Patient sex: M
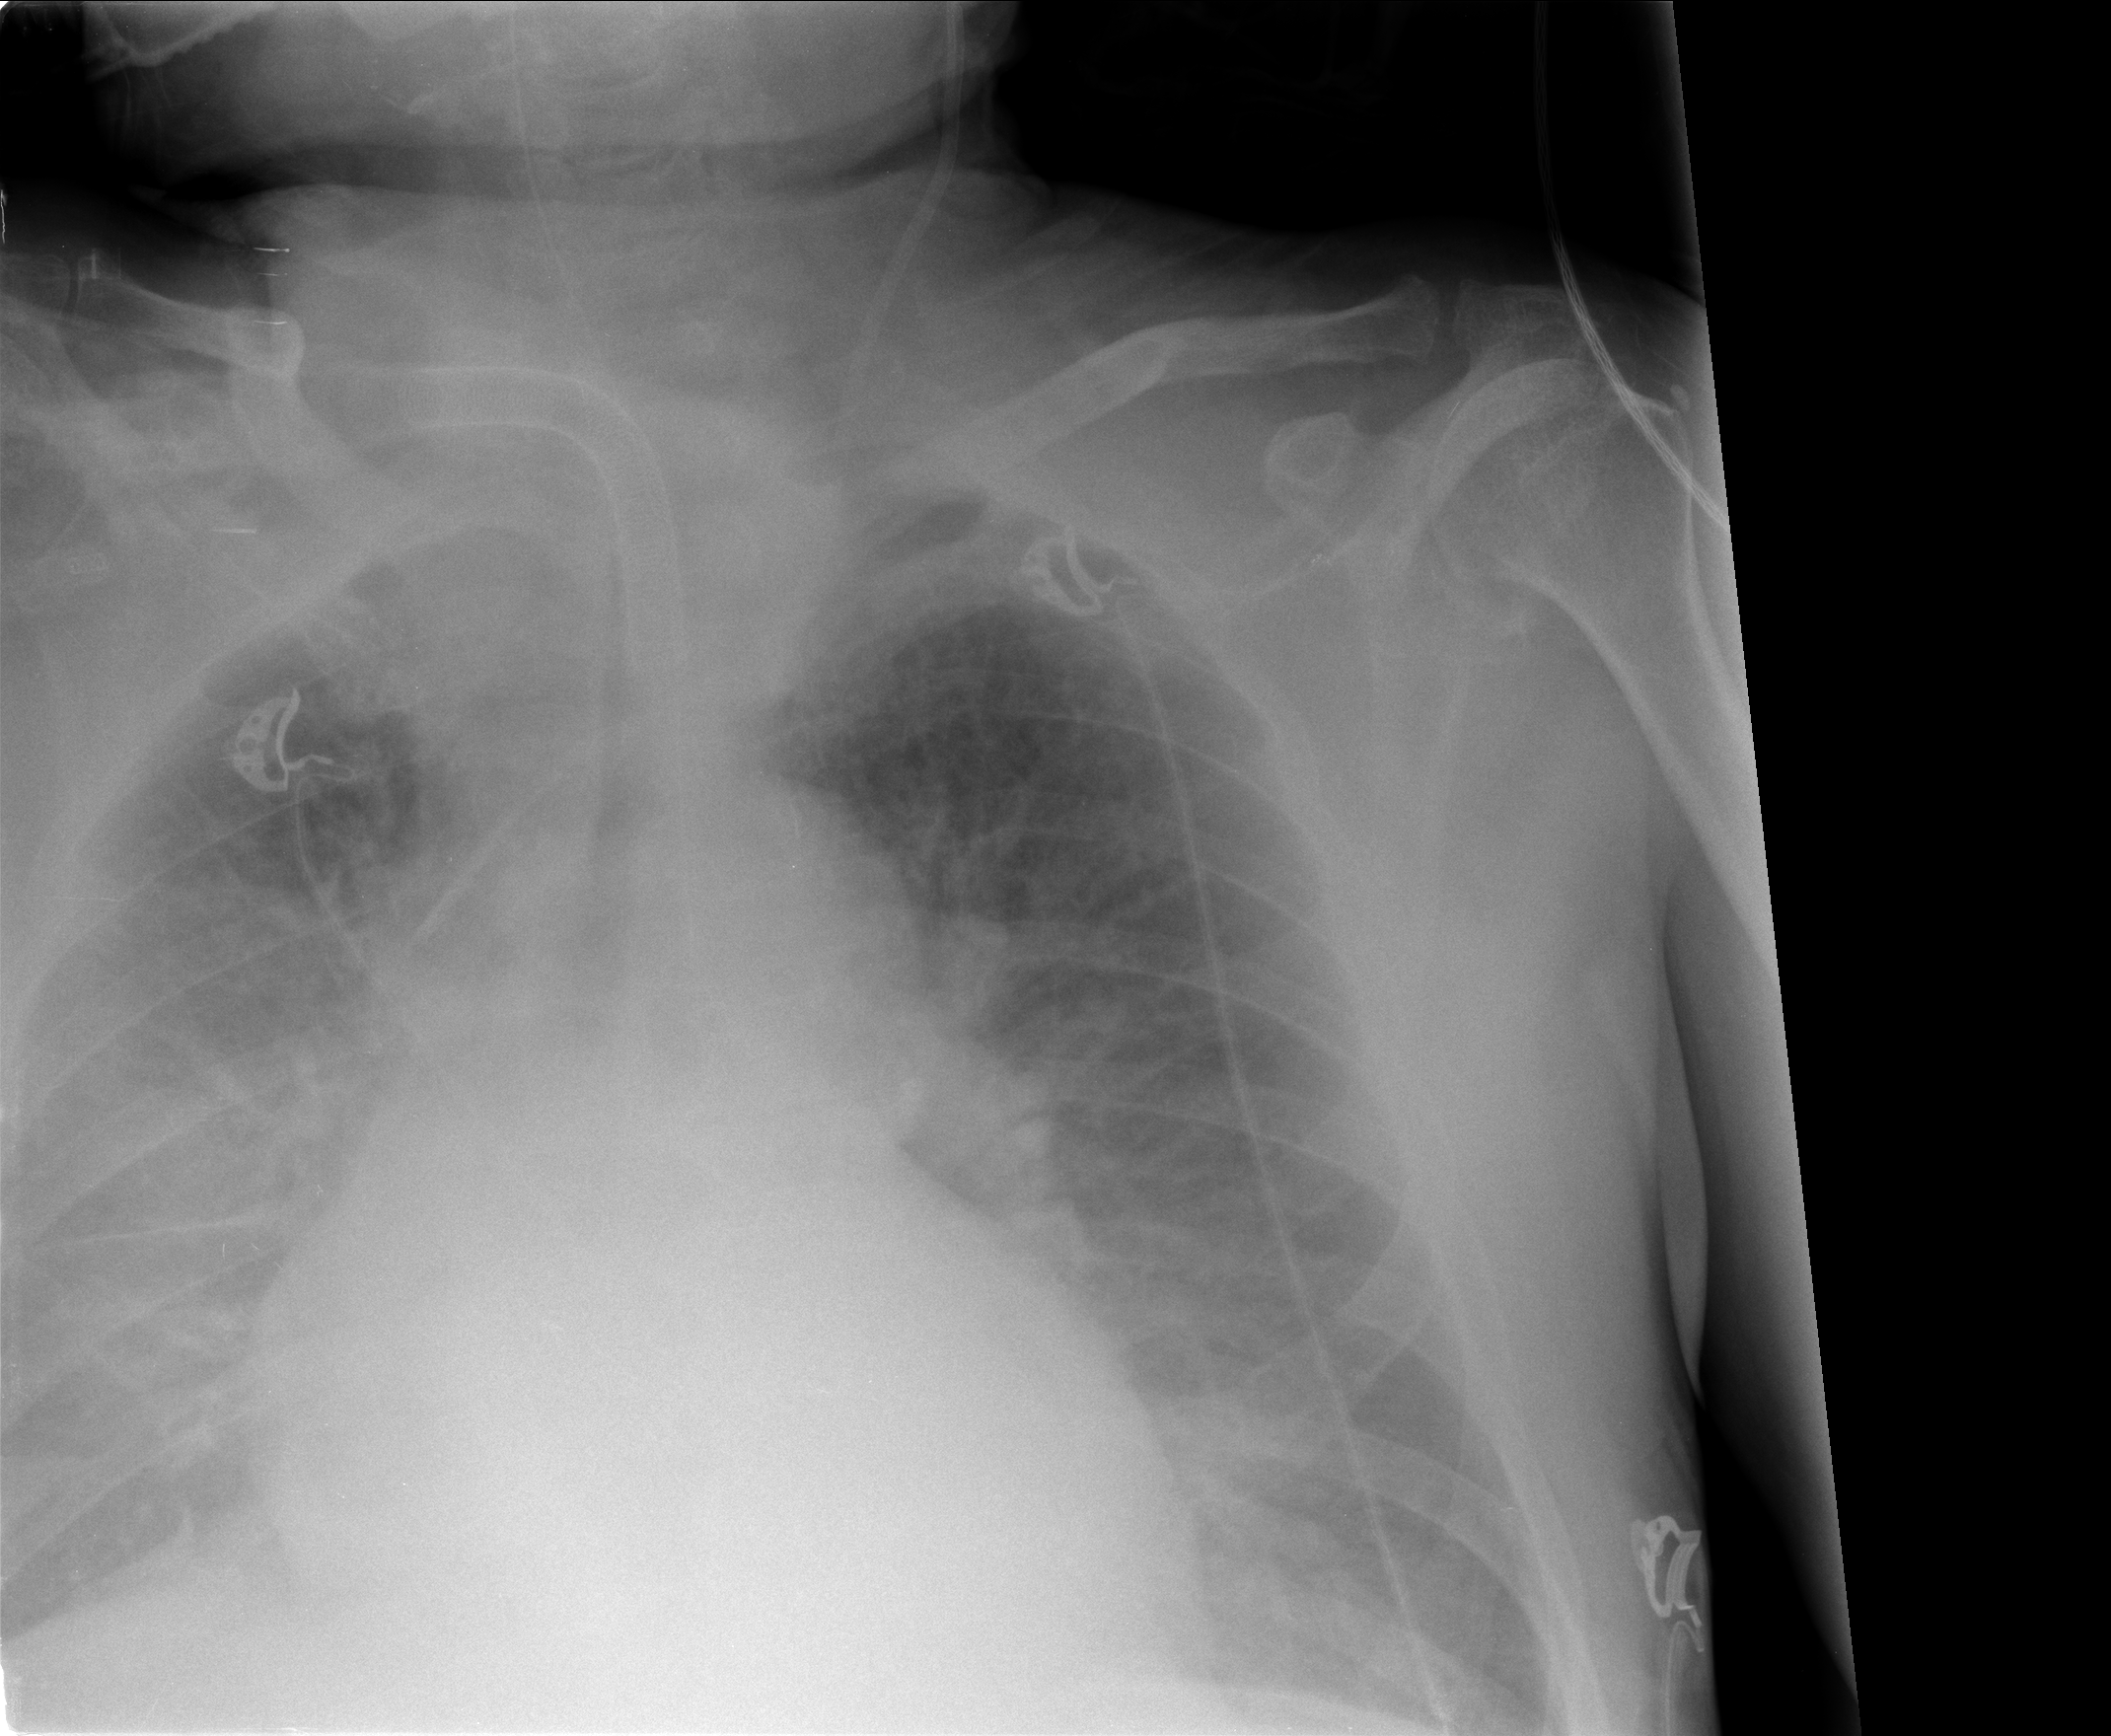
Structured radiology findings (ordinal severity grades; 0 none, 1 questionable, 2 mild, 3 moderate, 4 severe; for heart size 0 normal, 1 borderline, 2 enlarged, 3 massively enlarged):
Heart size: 2
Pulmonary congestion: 2
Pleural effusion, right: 3
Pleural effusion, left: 2
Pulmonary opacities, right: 0
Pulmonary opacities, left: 0
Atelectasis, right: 3
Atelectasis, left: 2